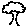
Label: tree